Question: I'm working on a project in Android and I have a problem.
I have an activity which includes three buttons, edit text and a list view.

I want to change that implementation and to show the list view on a new popup window only when the user press the select all button.
I've added my code, thanks.
'''
public class Notepadv1 extends ListActivity implements OnClickListener {
private WordsDbAdapter mDbHelper;
private Button selectAllButton;
private PopupWindow mPopup;
@Override
public void onCreate(Bundle savedInstanceState) {
super.onCreate(savedInstanceState);
setContentView(R.layout.main);
selectAllButton = (Button)findViewById(R.id.selectAll);
selectAllButton.setOnClickListener(this);
mDbHelper = new WordsDbAdapter(this);
mDbHelper.open();
fillData();
}
public void onClick(View v) {
switch(v.getId()){
case(R.id.selectAll):
selectAll();
break;
}
}
private void selectAll(){
}
private void fillData() {
Cursor c = mDbHelper.fetchAllNotes();
startManagingCursor(c);
String[] from = new String[] { WordsDbAdapter.KEY_WORD };
int[] to = new int[] { R.id.text1 };
SimpleCursorAdapter notes = new SimpleCursorAdapter(this, R.layout.words_row, c, from, to);
setListAdapter(notes);
}
}
'''
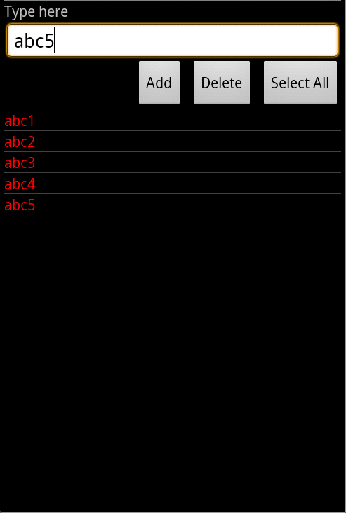
Answer: Yes you can do it.
define an activity as Dialog with the below attribute in AndroidManifest.xml file:
'''
<activity android:theme="@android:style/Theme.Dialog" />
'''
You can inflate the XML layout inside the dialog as below:
'''
Dialog dialog = new Dialog(context);
LayoutInflater li = context.getSystemService(Context.LAYOUT_INFLATER_SERVICE);
View v = li.inflate(R.layout.my_layout, null, false);
dialog.setContentView(v);
dialog.show();
'''
edit: link fixed
<URL>.